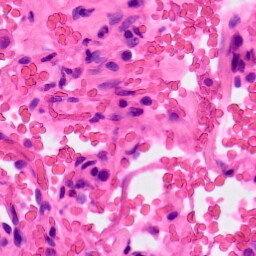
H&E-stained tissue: Lung